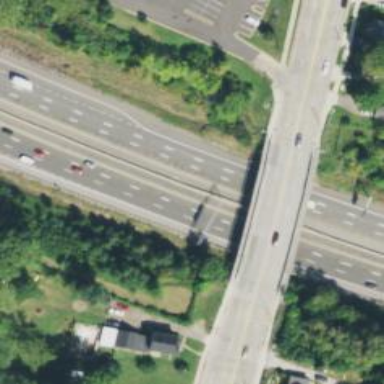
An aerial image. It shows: Motorway junction.